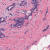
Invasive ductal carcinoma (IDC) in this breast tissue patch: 1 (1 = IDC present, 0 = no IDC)